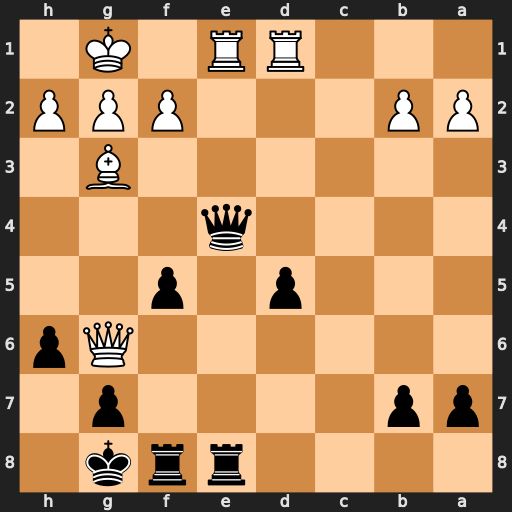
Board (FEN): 4rrk1/pp4p1/6Qp/3p1p2/4q3/6B1/PP3PPP/3RR1K1
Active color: b
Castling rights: -
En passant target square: -
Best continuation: Qxe1+ Rxe1 Rxe1#